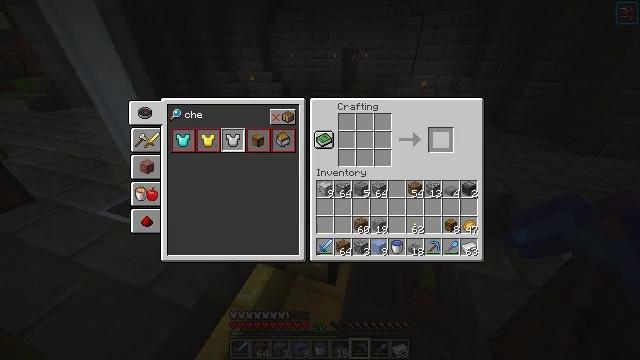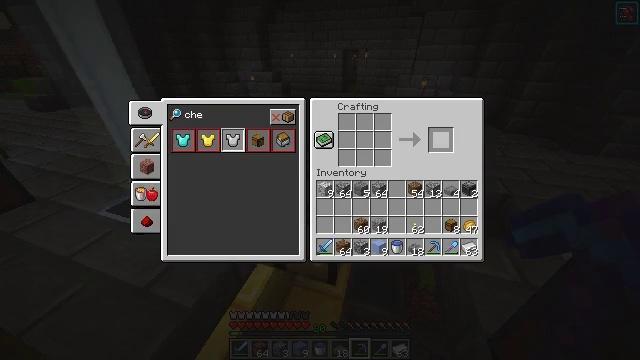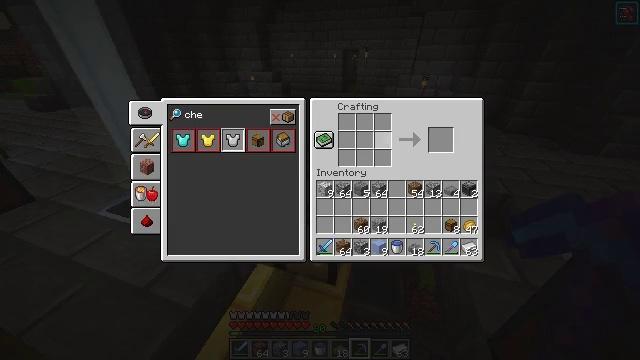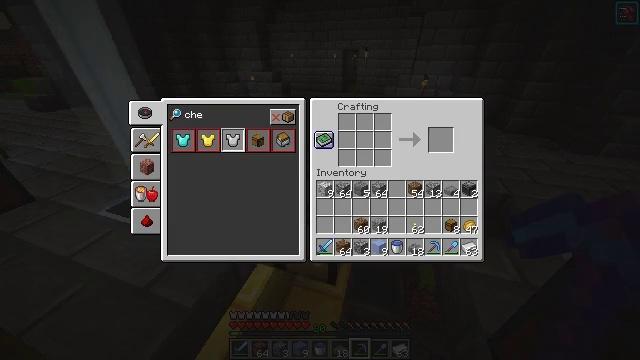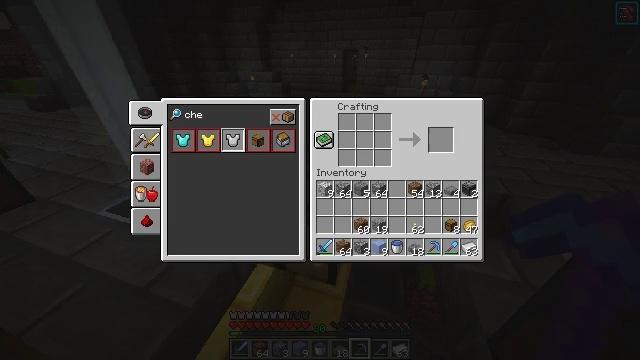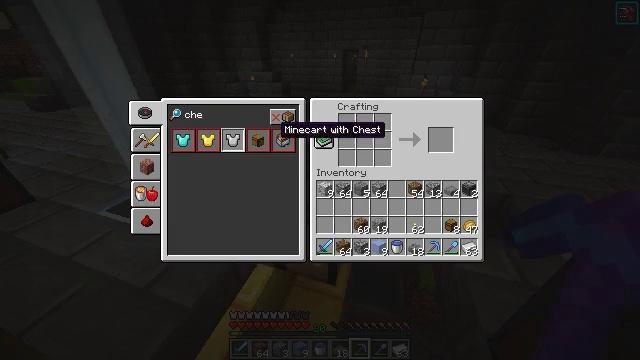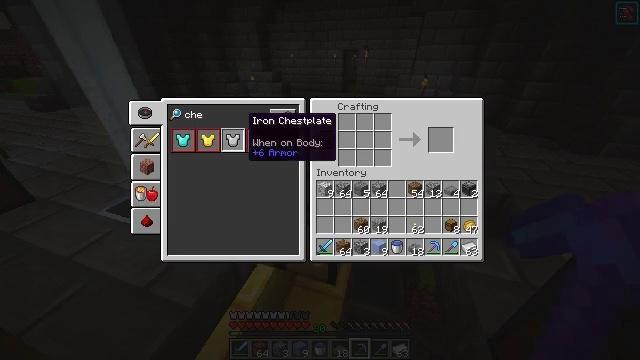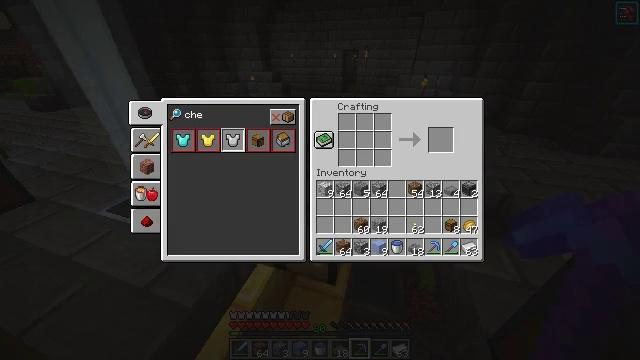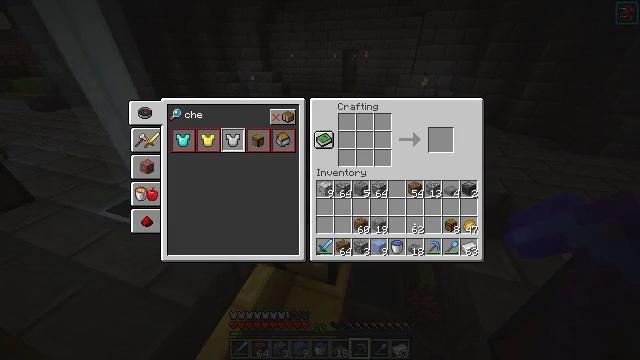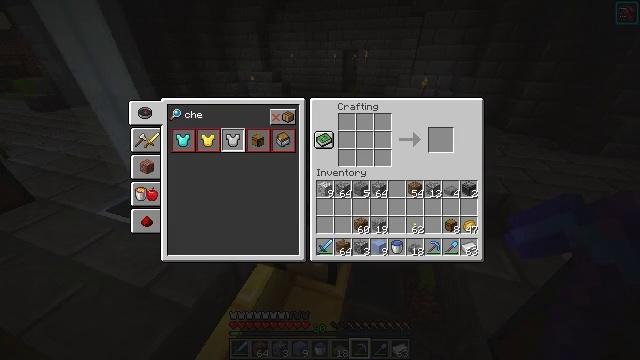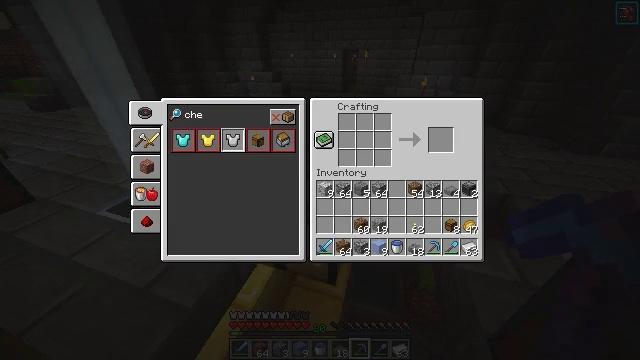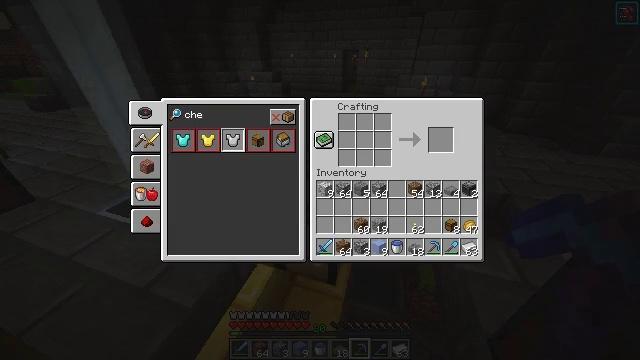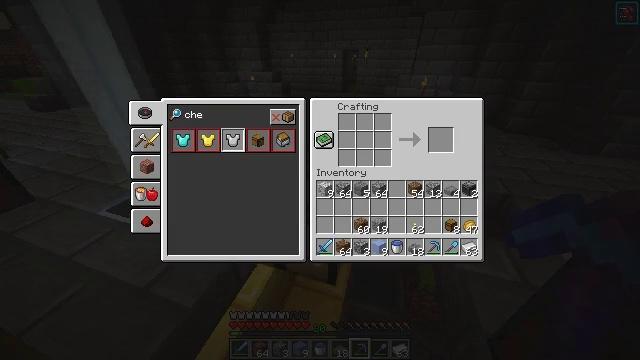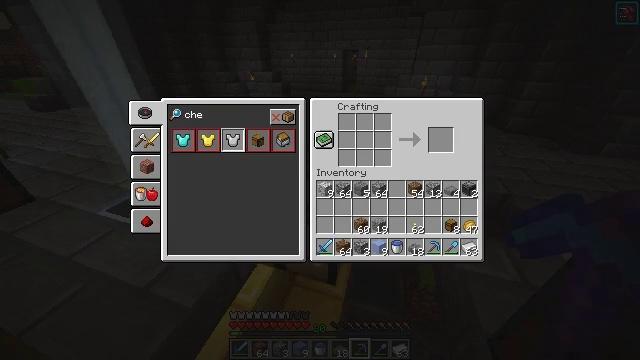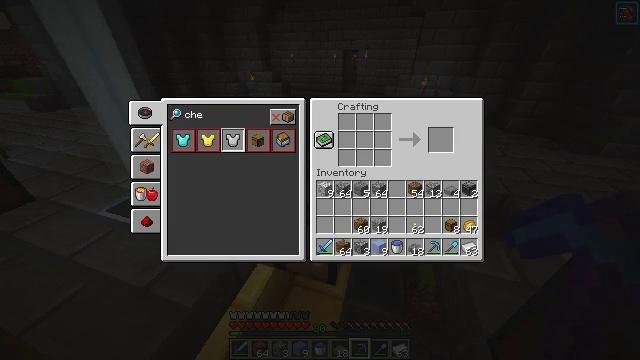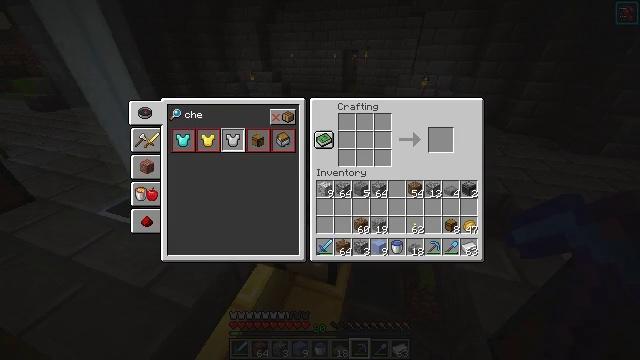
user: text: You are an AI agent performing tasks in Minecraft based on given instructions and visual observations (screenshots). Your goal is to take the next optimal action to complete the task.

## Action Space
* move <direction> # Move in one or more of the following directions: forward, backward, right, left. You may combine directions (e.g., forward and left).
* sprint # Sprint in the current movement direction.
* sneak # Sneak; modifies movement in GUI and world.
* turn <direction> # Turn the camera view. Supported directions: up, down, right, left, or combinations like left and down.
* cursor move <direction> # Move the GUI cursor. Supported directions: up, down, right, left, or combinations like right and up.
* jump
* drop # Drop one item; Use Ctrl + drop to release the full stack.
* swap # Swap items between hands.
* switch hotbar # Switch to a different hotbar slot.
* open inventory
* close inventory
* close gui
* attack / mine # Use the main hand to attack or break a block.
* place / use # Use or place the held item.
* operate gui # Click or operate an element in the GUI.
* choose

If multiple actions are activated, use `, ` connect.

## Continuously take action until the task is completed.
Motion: motion action
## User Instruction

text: Create a hopper by using iron and a chest.
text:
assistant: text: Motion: sneak, open gui
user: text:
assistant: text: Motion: sneak, cursor move left
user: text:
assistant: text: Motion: sneak, cursor move left
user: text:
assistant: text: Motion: sneak, cursor move left
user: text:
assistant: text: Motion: sneak, cursor move left
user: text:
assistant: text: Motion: cursor move left and up
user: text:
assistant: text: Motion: cursor move left and up
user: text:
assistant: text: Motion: no_op
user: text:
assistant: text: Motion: no_op
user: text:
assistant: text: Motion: no_op
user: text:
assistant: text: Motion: operate gui
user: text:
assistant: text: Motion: operate gui
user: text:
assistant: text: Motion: no_op
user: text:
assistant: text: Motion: no_op
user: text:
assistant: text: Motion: no_op
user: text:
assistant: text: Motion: no_op
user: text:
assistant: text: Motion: no_op
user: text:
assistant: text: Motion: no_op
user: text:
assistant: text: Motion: no_op
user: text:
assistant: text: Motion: no_op
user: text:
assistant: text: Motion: no_op
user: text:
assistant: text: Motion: no_op
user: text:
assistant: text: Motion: no_op
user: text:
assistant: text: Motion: no_op
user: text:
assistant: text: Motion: no_op
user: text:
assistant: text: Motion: no_op
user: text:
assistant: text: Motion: no_op
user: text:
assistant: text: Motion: no_op
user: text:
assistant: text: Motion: no_op
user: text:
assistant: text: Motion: no_op